Question: How can I create button with solid border(3d), like picture below on C# winforms?

Panel 'BorderStyle' can be set as 'Fixed3D', but buttons 'BorderStyle' cannot be set as 'Fixed3D'.
I also already tried 'FlatAppearance' which is actualy flat style.
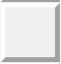
Answer: You can customize the 'Button' control this way have thick 3d borders:
- 'FlatStyle''Flat'- 'FlatApperanace''BorderSize''0'- 'FlatApperanace''MouseOverBackColor''ControlLight'
Then handle 'Paint' event and using <URL> draw a thick 3d border:
'''
private void button1_Paint(object sender, PaintEventArgs e)
{
ControlPaint.DrawBorder(e.Graphics, button1.ClientRectangle,
SystemColors.ControlLightLight, 5, ButtonBorderStyle.Outset,
SystemColors.ControlLightLight, 5, ButtonBorderStyle.Outset,
SystemColors.ControlLightLight, 5, ButtonBorderStyle.Outset,
SystemColors.ControlLightLight, 5, ButtonBorderStyle.Outset);
}
'''
And here is the result:
<URL>